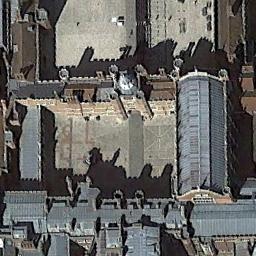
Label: palace